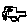
Label: car